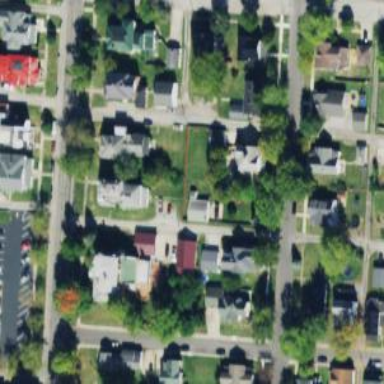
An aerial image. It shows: Neighbourhood with historic district.